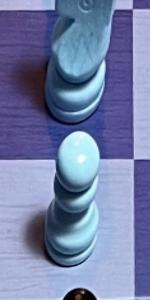
Label: Pawn_White